Current action and preconditions to check: trajectory_clear

Your task: For each precondition in the list above, predict whether it will hold at this action.

Consider the current scene as observed from the mobile robot's camera, and analyze the predicted future states of all dynamic agents (e.g., people, animals, vehicles, or any moving entities) within the NEXT SECOND.

IMPORTANT: Only answer "very likely" if you are absolutely certain—based on strong, clear evidence—that a dynamic agent will violate the precondition in the predicted future state. Do NOT answer "very likely" for unlikely, ambiguous, or low-probability risks.

Ask yourself for each precondition: Is there a high probability, with clear and convincing evidence, that the predicted future states of any dynamic agent will interfere with the predicted future state of the currently executing action within the NEXT SECOND, causing that precondition to fail?

Assess the risk level based on these predictions. Use "likely" or "very likely" if motions create a clear risk of interference.

Use "neutral" or "improbable" if agents are nearby but their predicted paths are clearly diverging or non-conflicting.

Failure Risk Categories: "very improbable", "improbable", "neutral", "likely", "very likely"

Answer Format: Output ONLY the probability_of_failure value from these categories: "very improbable", "improbable", "neutral", "likely", "very likely"

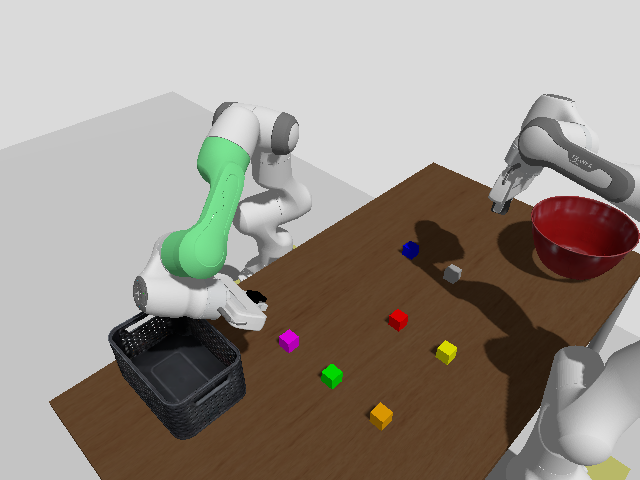

Answer: very improbable